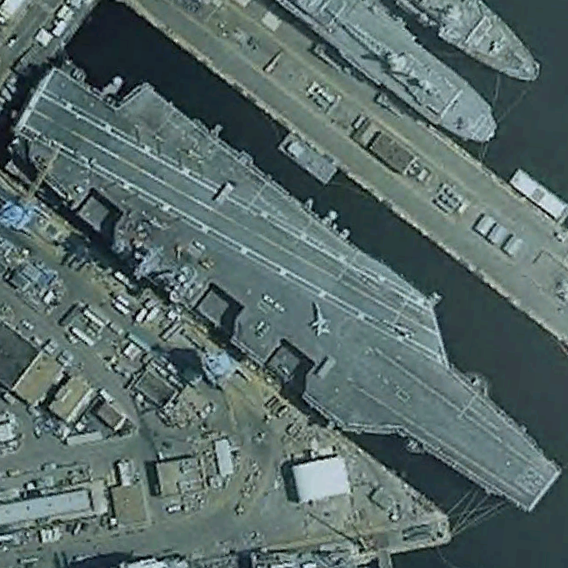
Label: Nimitz-class_aircraft_carrier